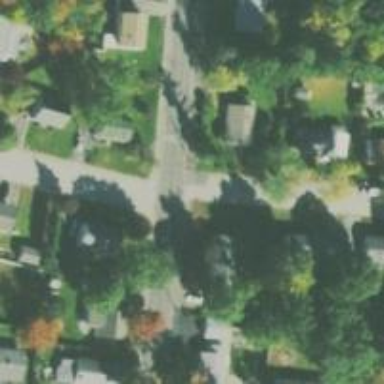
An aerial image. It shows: Road with stop sign.